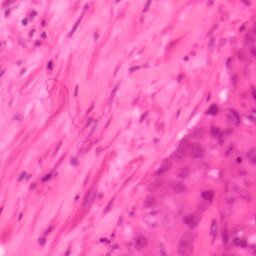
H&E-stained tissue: Colon